Question: An application I'm working on needs something similar to messenger's floating chat heads. And I want to develop my app using Flutter. Can we do that?
[]
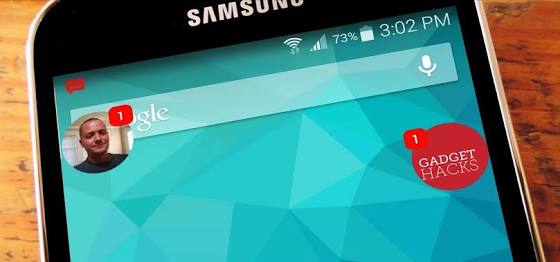
Answer: I think that at the moment you will need to implement overlays in native android. <URL>.
You can still write the app in flutter for iOS and Android, the only thing is that you will logically need to separate platform-specific code.